Question: I am a complete beginner in Android Development and just downloaded Android SDK to integrate it with Eclipse.
However, I don't know which Android version I should select in SDK Manager to allow a maximum number of people to download and use my app.
Here's a screenshot of the manager that is showing up on my screen.

Any kind of help would be really appreciated.
Thanks.
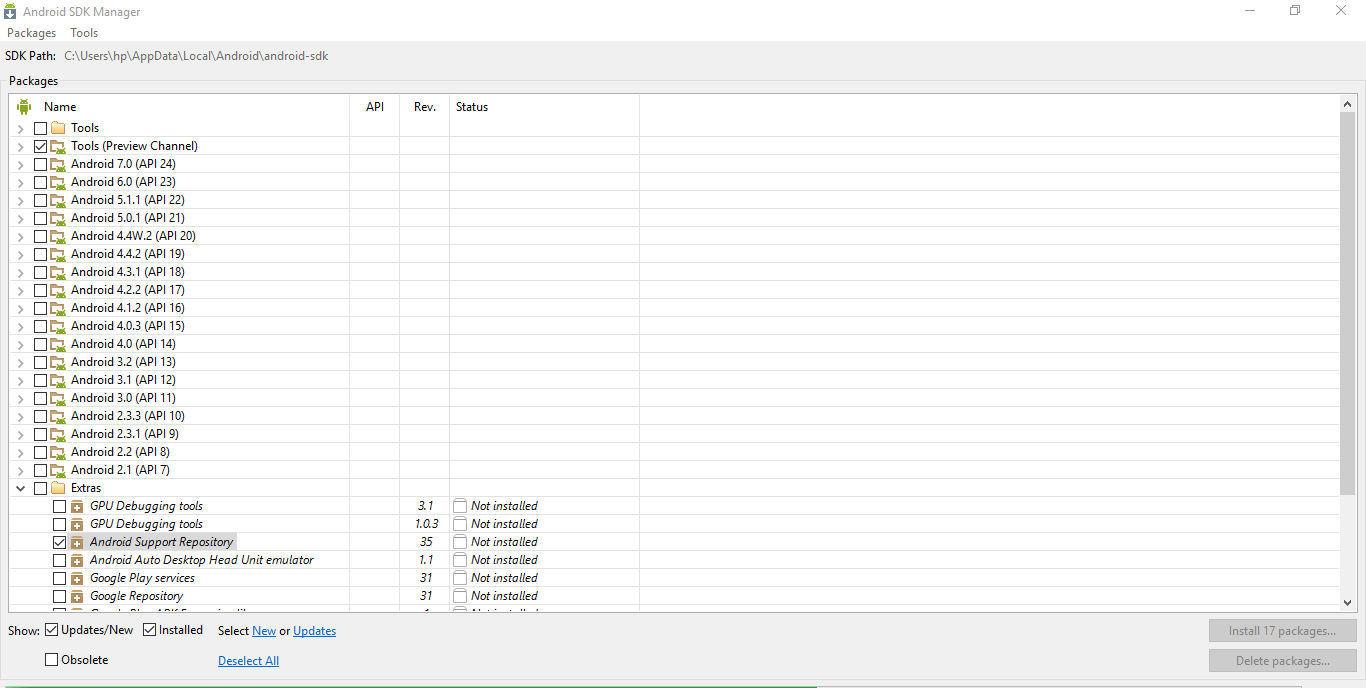
Answer: In fact, you don't need to download an OLD SDK just to allow OLD Devices to use your app.
This is done in your project settings via target SDK version and min API level(AndroidManifest.xml or build.gradle).
First, define the audience to your app.
<URL>.
If you check that table, you can see that only few devices are still using API 15 or older.
<URL>
So, if you support API<15, you will only reach ~3% more people. If you can support them without lose any feature, good (not all android features are supported/ported to all versions). But if you may need to disable a feature (like that special Floating Action Button that you created) just to reach those devices, I think it does not worth.
In my case for example, I like to build apps for devices with API from API_16 to API_24.
Usually, we always want to use maximum API available. Today, 24.
This way, I could reach ~97% of the people using Android.
But this is optional... I could select min API as 13... or 14.. or 4.. This is up to you..
I usually set the target API according to the MAX API I want to support. So, for example, if the MAX API I want to support is API_24, this will be my target API and will download the SDK v24 (7.0).
Usually, you always will have the latest SDK installed since you always want to reach latest android version and enjoy all the new features.
Now, you also have defined the min API version that you want to support. So, lets use API 16 for example (first JB version).
You will set this in your project file ('AndroidManifest.xml'). You don't need to download SDK 16 just because of that.
As I said, min SDK will be set in your project. That would be done in your Android Manifest
Here, you can see that targetSdk is 24. It means that I just need to download SDK v24 to build this project. Even then, I'll be able to install this App in devices with API 16 or later.
'''
<manifest>
....
<uses-sdk
android:minSdkVersion="16"
android:targetSdkVersion="24" />
...
</manifest>
'''
'''
compileSdkVersion 24
buildToolsVersion "24.0.0"
minSdkVersion "16"
targetSdkVersion "24"
'''
Note that settings above only allow your app to run in devices with API>=16 or API<=24. However, your app may crash or does not work in all devices within that range. This usually happens because some View Components or Methods were added or removed according to API version.
For example, 'Fragment' was added only on API11. So, if you try to install your app in a phone with APIv11, it will work. However, if you install it in a device with API4, it will crash.
Another example is method 'Fragment.onAttach(Context context)' which was added only in API 23.
Support Design Library it is a library created by Google which enables the developer to use features from new Android Versions in old Android versions.
So, for example, to add a Fragment which is compatible with devices with API<11, you should import and use 'Fragment' class from package 'android.support.v4.app.Fragment' instead of default version included in SDK ('android.app.Fragment').
This way, your app wont crash.
Of course this is very basic example. It is just to illustrate...
Anyway, I hope I could help you
Regards